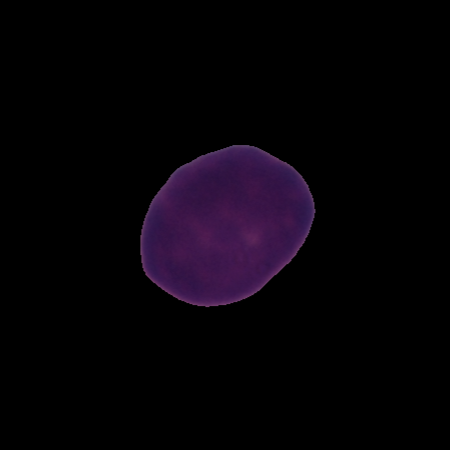
Label: healthy